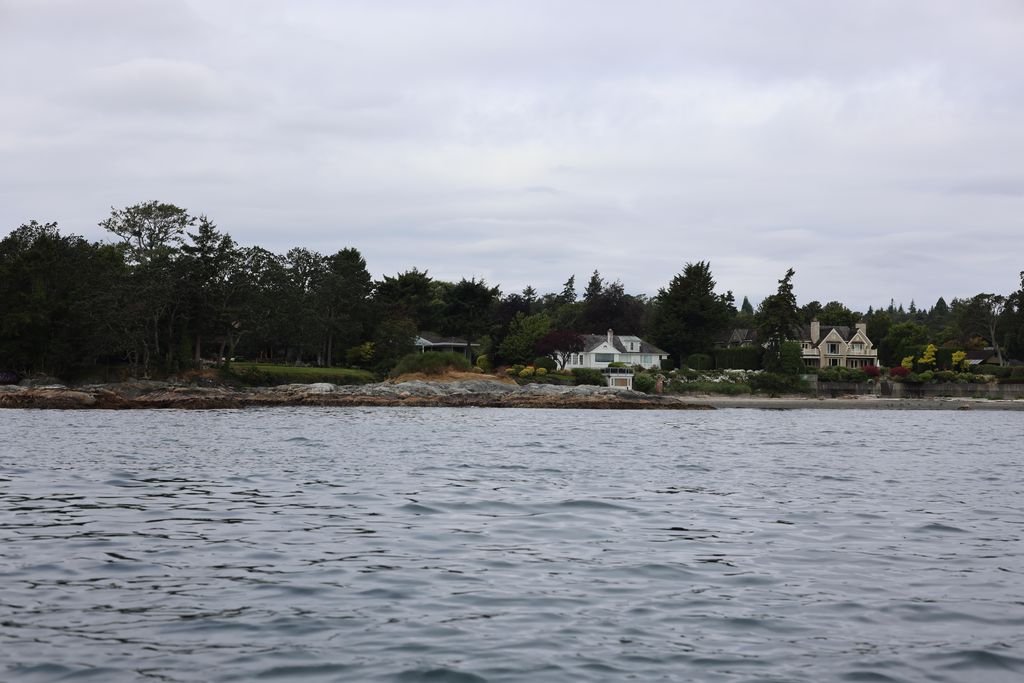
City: victoria